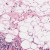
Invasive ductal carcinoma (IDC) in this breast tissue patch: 1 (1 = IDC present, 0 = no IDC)